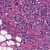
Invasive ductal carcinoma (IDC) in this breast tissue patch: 1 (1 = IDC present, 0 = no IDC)